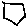
Label: hexagon